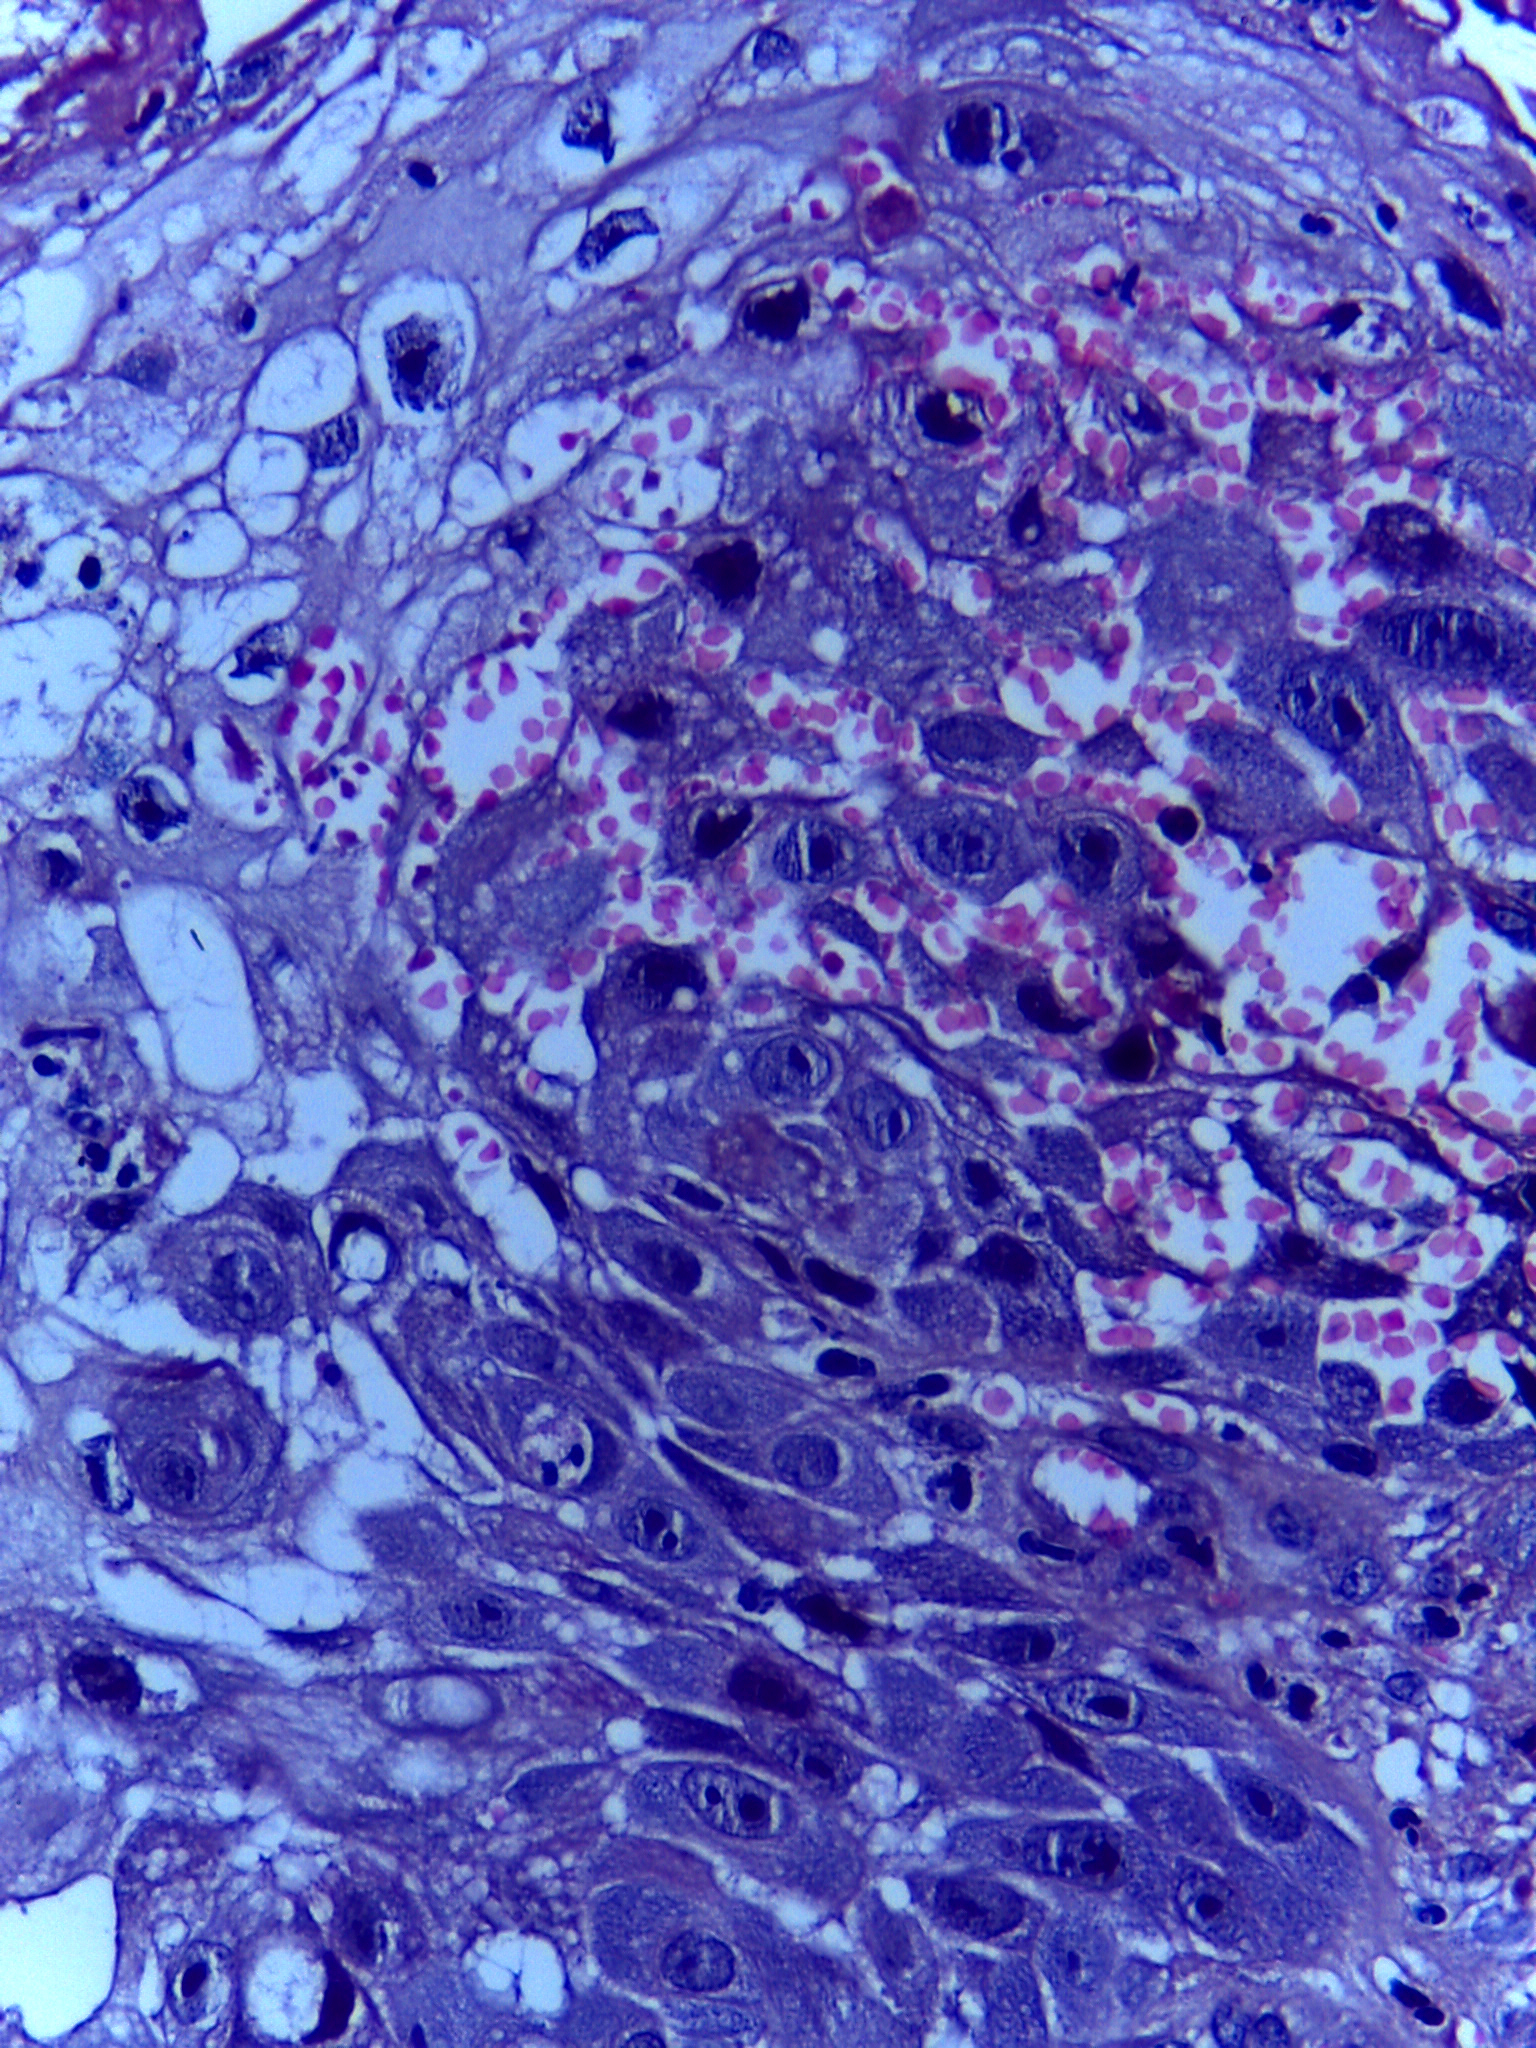
Diagnosis: OSCC